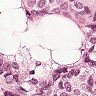
Metastatic tissue present: yes